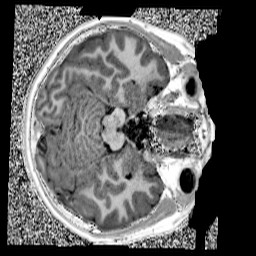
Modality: UNIT1
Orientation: axial
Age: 11
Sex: male
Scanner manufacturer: siemens
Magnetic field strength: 3 T
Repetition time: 4 s
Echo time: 0.00299 s